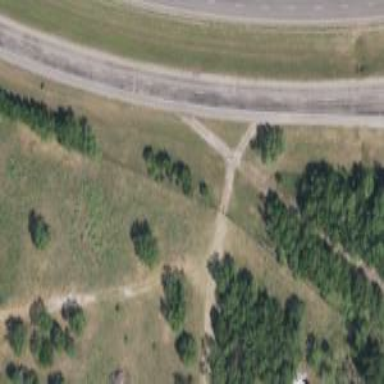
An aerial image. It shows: Path.